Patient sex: M
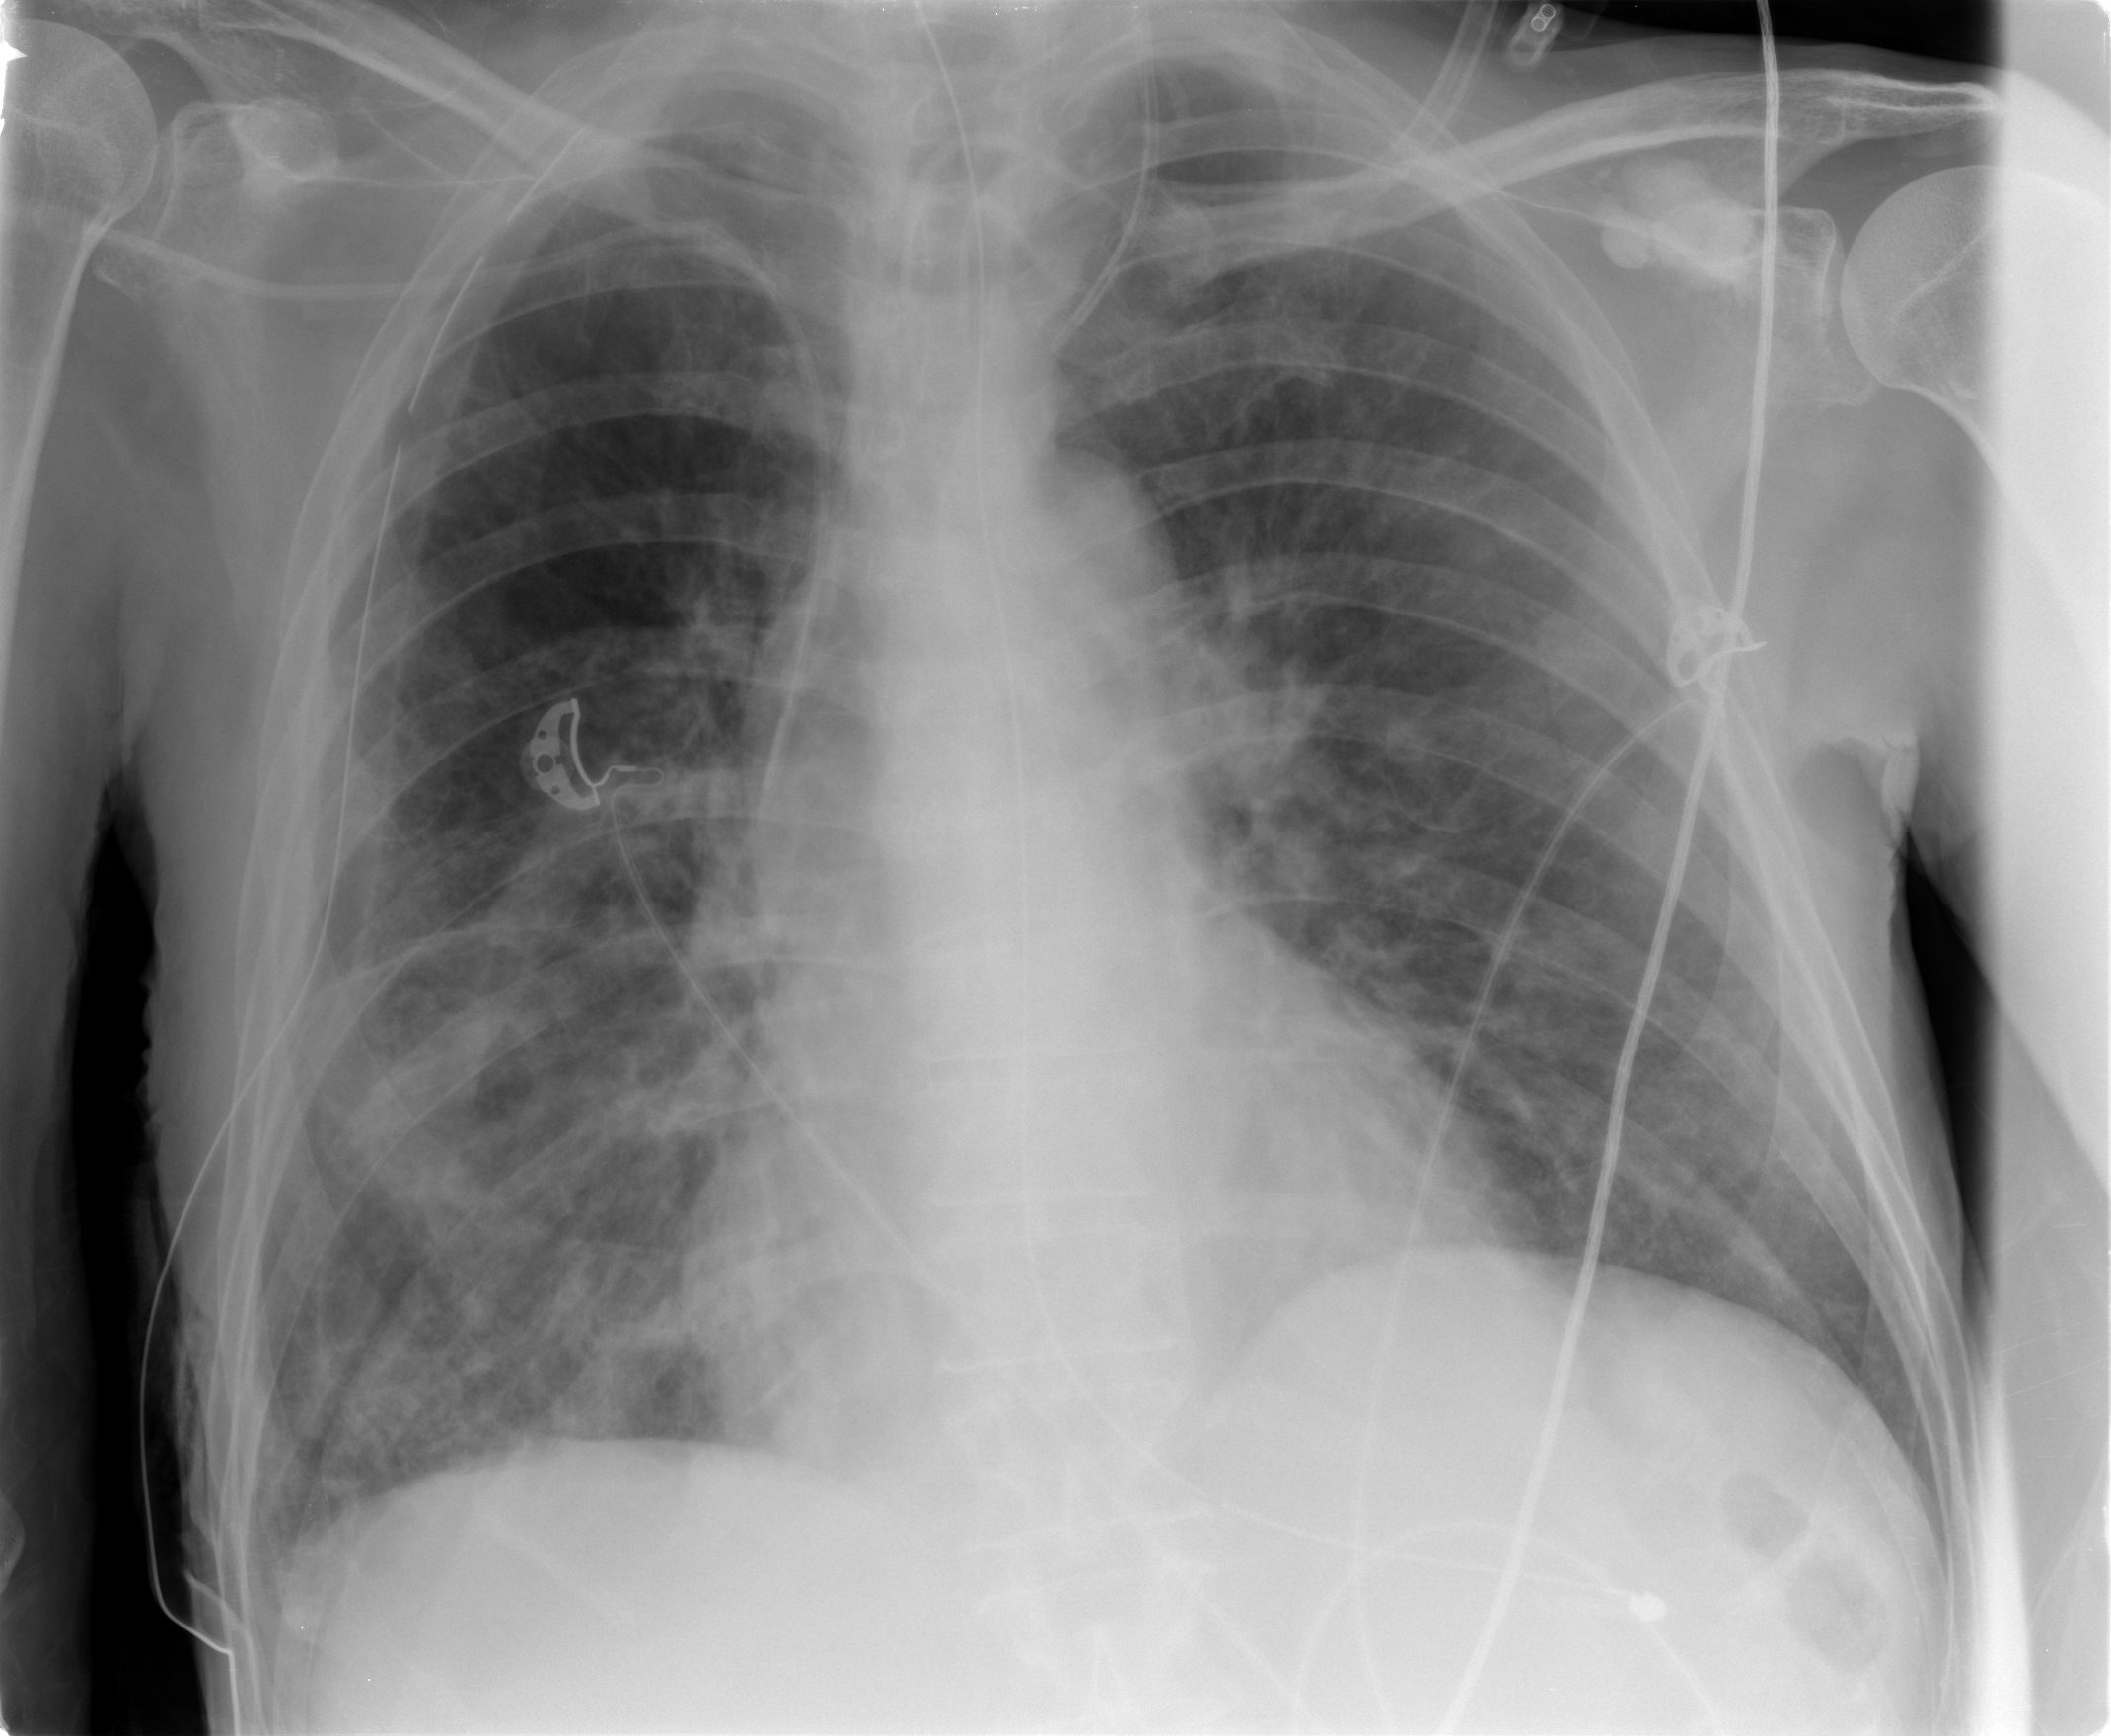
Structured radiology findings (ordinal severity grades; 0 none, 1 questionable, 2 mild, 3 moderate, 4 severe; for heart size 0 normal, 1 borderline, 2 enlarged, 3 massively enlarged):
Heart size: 0
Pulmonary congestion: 2
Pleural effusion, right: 1
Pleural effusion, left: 0
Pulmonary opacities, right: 2
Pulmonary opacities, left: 0
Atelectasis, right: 3
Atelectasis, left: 2